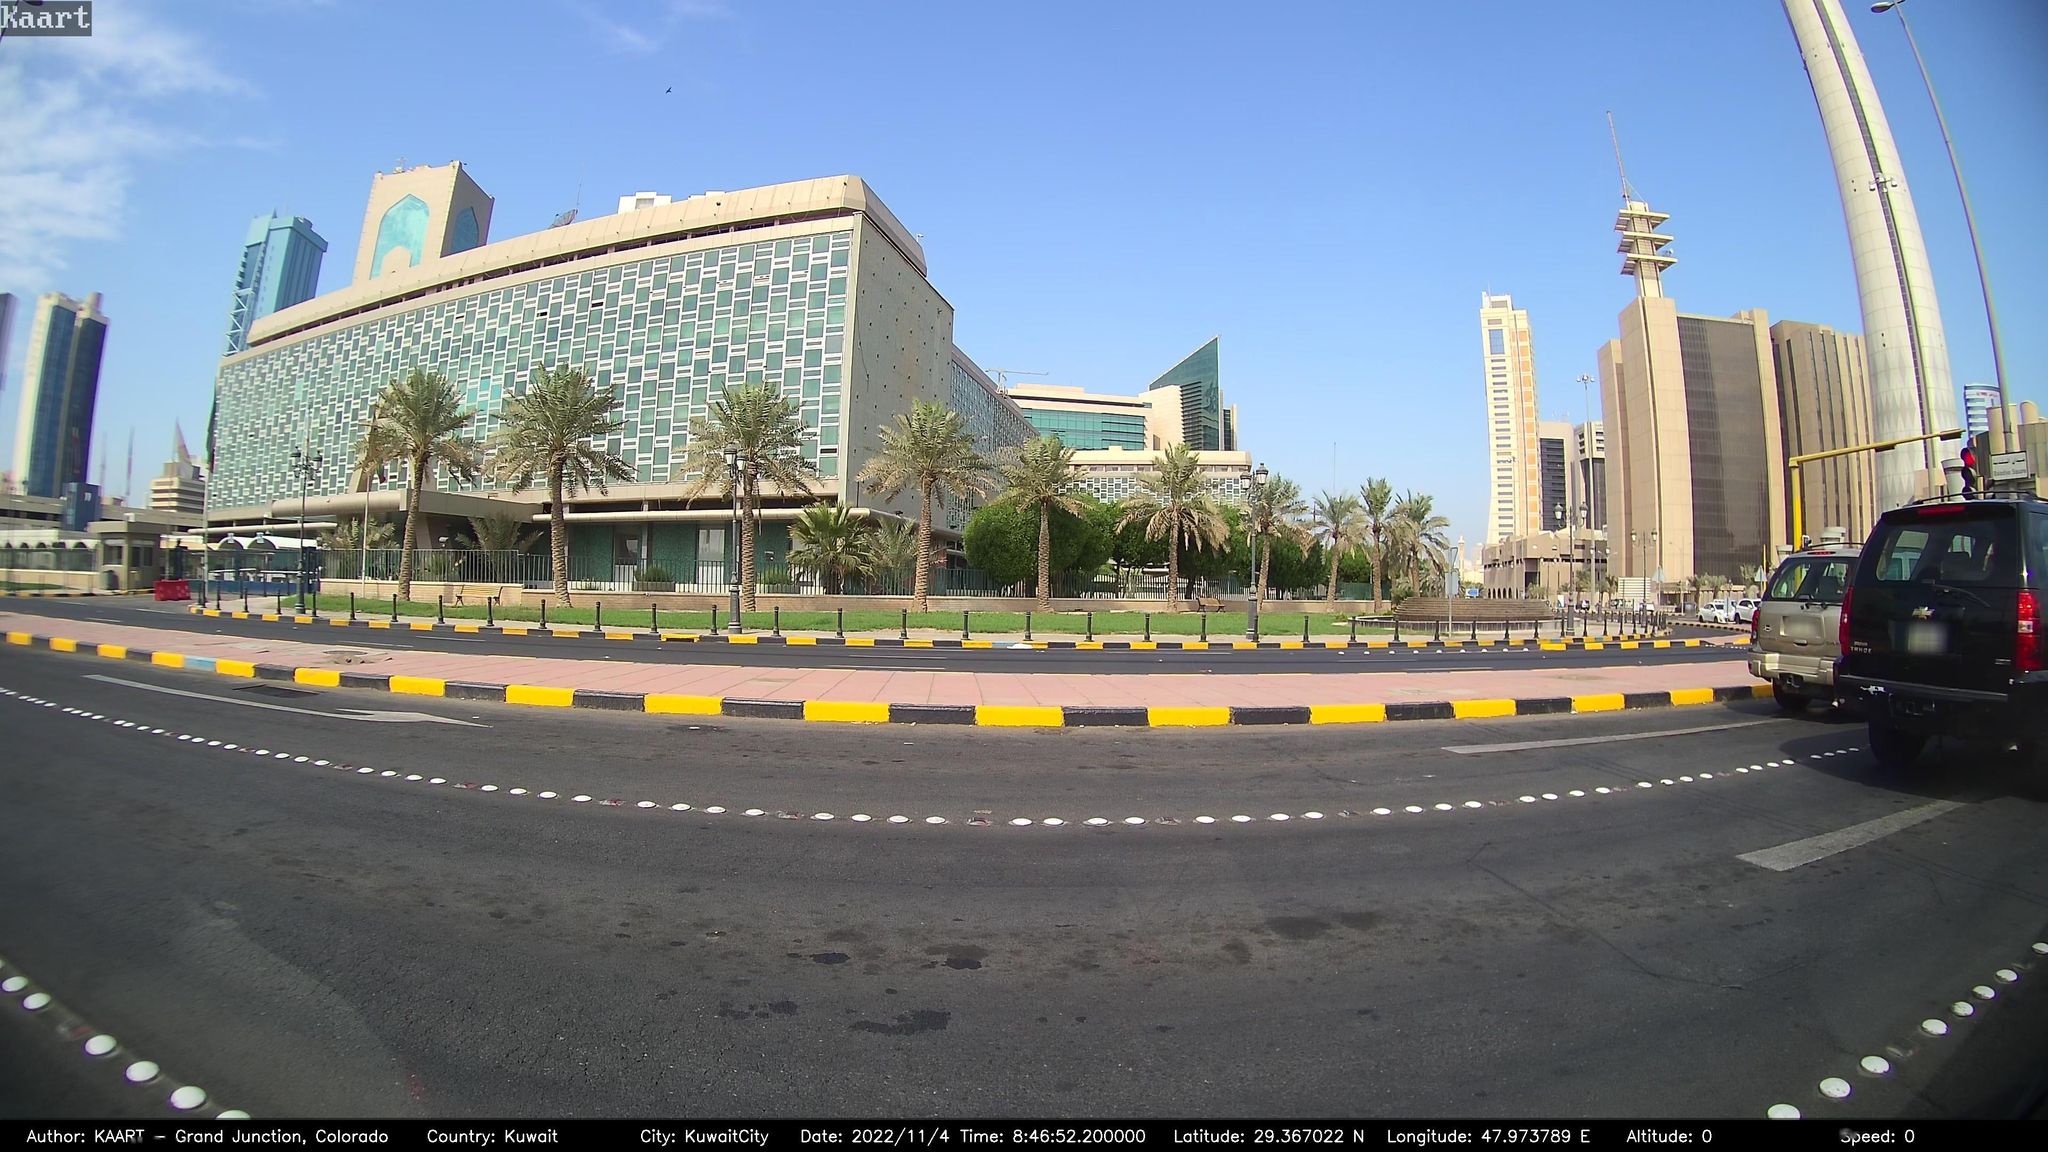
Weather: clear
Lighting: day
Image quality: good
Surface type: driving surface
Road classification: secondary
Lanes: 3
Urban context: urban centre
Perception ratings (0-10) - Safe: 6.27, Lively: 7.03, Beautiful: 3.93, Boring: 3.75, Depressing: 5.31, Wealthy: 7.37